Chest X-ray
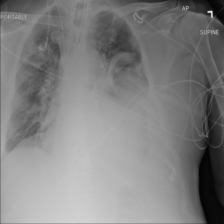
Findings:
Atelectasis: negative
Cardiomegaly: negative
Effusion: negative
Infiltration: negative
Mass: negative
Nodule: negative
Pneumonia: negative
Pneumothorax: negative
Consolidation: negative
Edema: negative
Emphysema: negative
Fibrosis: negative
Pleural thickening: negative
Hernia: negative